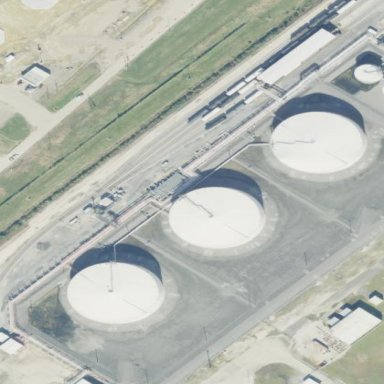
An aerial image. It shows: Industrial area designated as petroleum terminal.